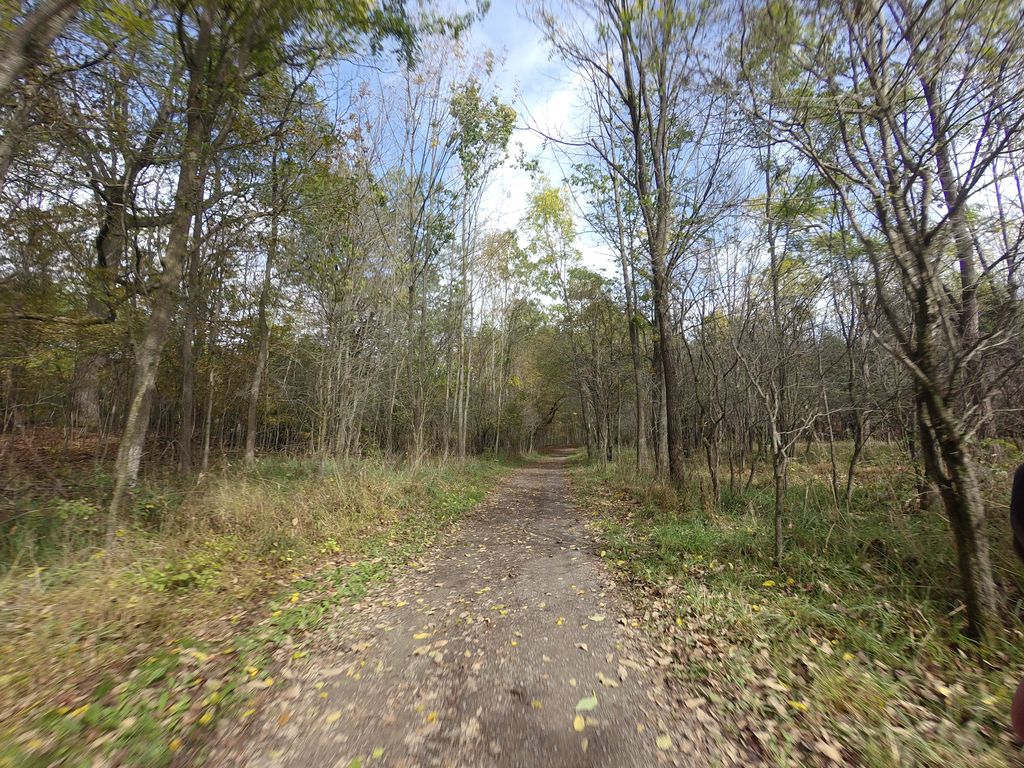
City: hamilton